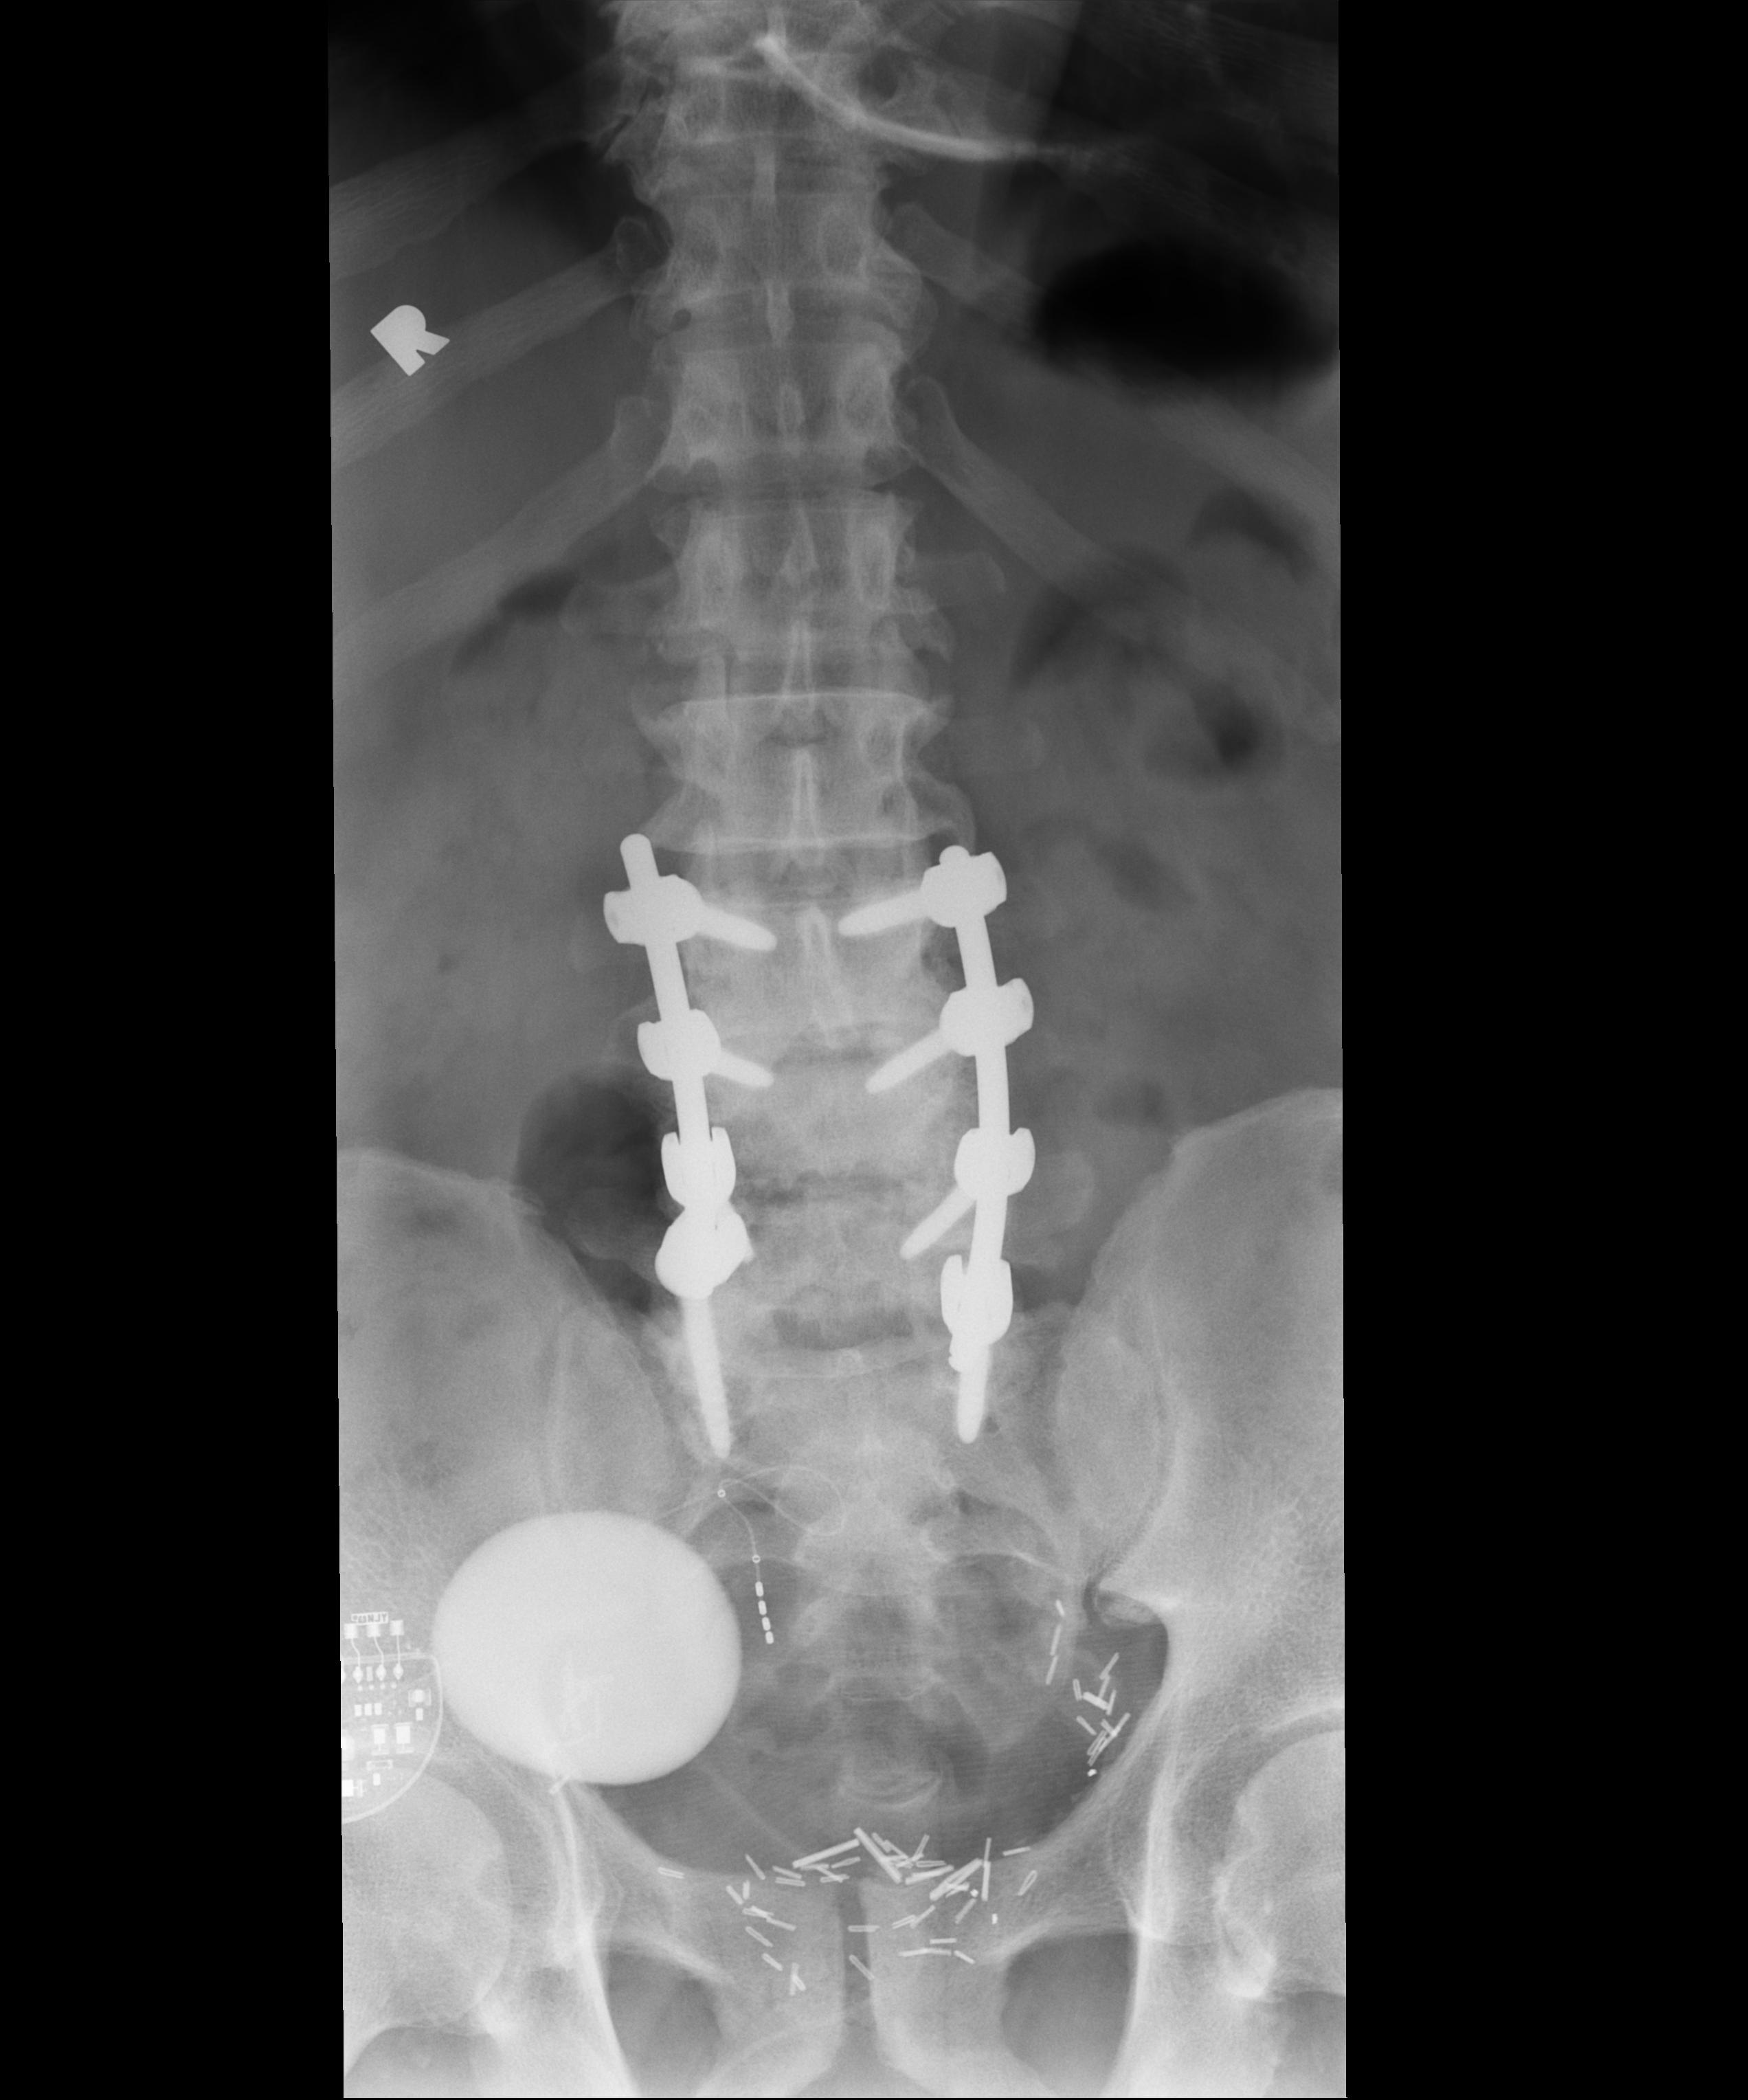
View: AP
Implant manufacturer: medtronic solera